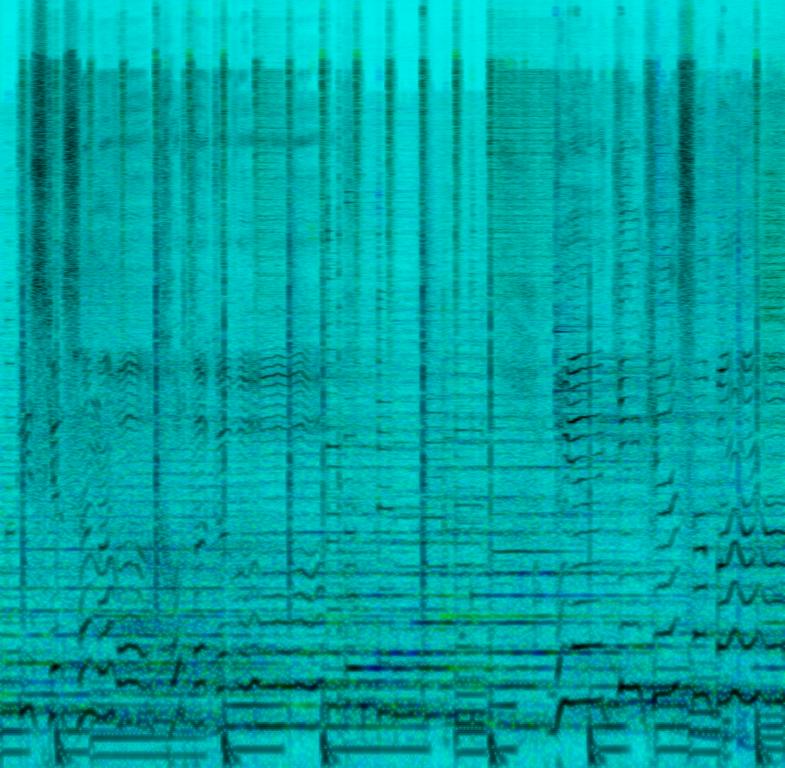
The song is a middle eastern pop ballad with a singer who sounds emotional and reflective. The song is at a medium tempo. There is a violin embellishment, piano, and some relaxed pop drumming. This song would be heard in a middle eastern movie.